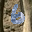
Label: 6